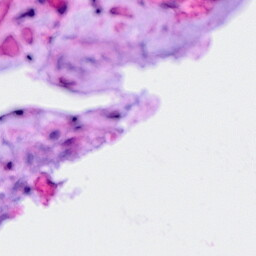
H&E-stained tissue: Ovarian